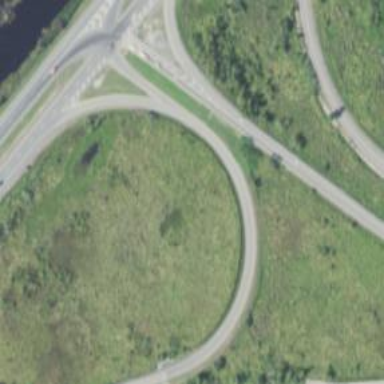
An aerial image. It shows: Motorway link.